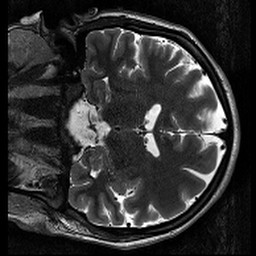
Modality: T2w
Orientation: coronal
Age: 21
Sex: female
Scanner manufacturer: siemens
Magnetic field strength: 3 T
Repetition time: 11.39 s
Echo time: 0.09 s